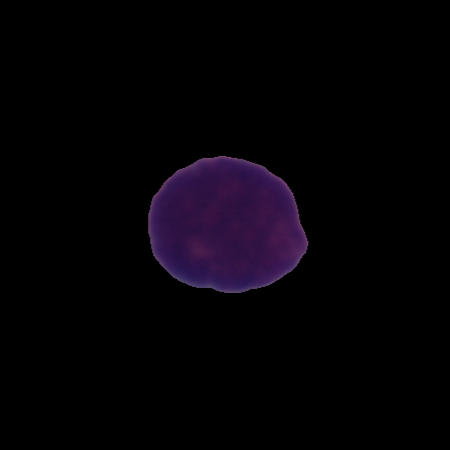
Label: healthy